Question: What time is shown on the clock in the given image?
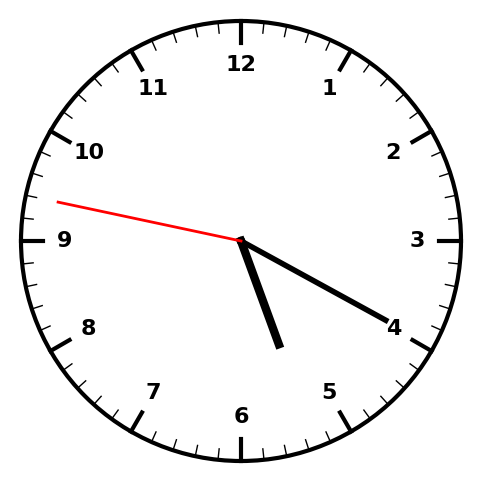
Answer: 05:19:47